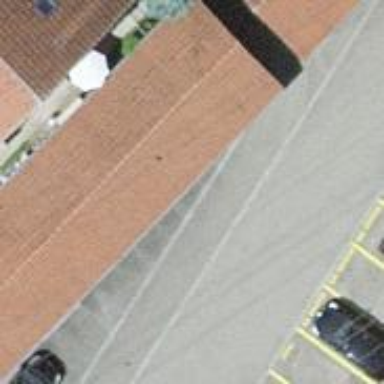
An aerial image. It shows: Garage building.